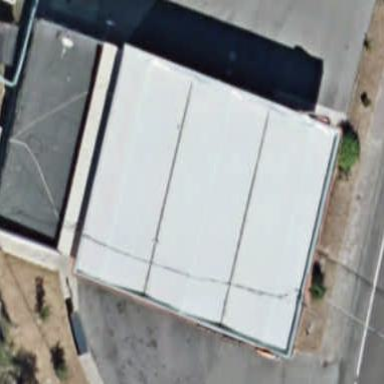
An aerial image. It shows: Industrial building.